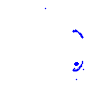
Particle: kaon